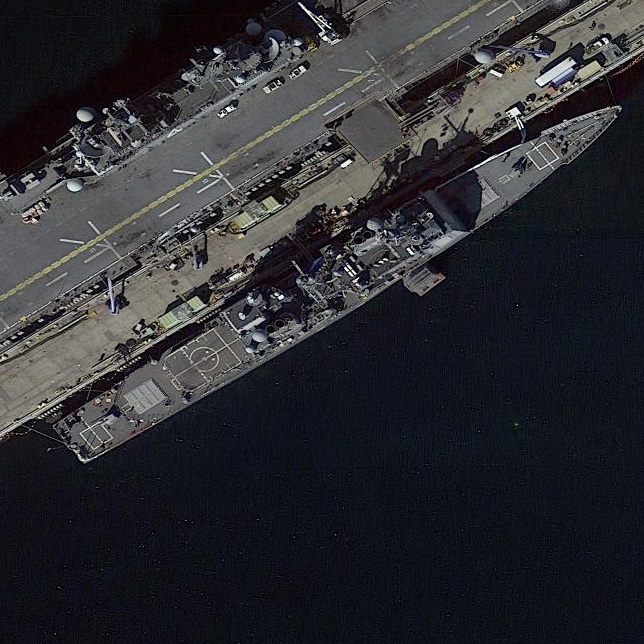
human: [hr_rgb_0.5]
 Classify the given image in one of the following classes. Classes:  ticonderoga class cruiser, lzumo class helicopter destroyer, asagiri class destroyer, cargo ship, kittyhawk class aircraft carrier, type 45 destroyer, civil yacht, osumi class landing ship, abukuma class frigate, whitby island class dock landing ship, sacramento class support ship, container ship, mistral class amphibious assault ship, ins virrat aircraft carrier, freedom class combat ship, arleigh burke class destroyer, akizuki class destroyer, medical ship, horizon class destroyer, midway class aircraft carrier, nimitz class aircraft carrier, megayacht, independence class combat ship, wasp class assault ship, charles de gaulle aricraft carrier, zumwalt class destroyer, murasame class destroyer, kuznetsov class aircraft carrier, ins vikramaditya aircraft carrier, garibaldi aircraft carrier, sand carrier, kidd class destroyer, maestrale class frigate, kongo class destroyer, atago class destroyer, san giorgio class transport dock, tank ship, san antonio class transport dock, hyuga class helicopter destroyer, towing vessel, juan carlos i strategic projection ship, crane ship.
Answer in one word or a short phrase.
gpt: Ticonderoga class cruiser